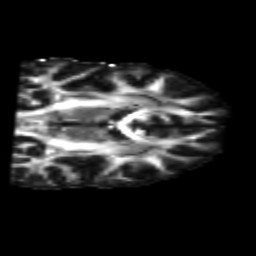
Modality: FA
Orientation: coronal
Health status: healthy
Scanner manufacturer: siemens
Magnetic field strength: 3 T
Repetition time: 10 s
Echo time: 0.092 s